Field crop: tomato
Growth stage: 1
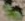
Species: solanum